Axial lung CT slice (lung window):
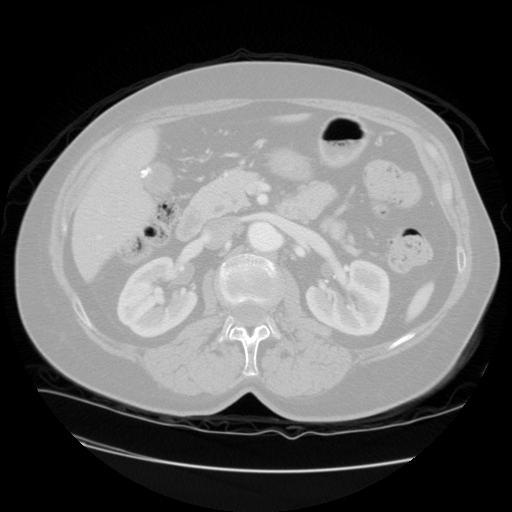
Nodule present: no